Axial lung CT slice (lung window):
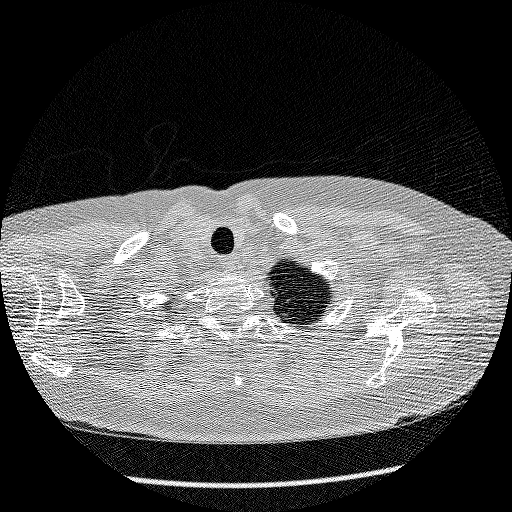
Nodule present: no